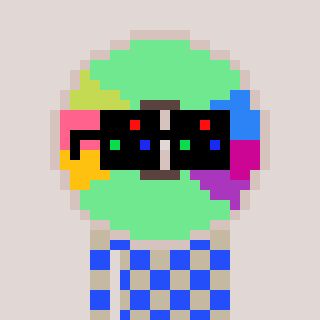
a pixel art character with square black sunglasses, a cd-shaped head and a bege-colored body on a warm background